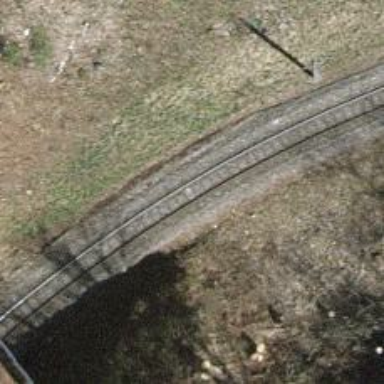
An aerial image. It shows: Narrow-gauge railway track with 1 electrified contact line.